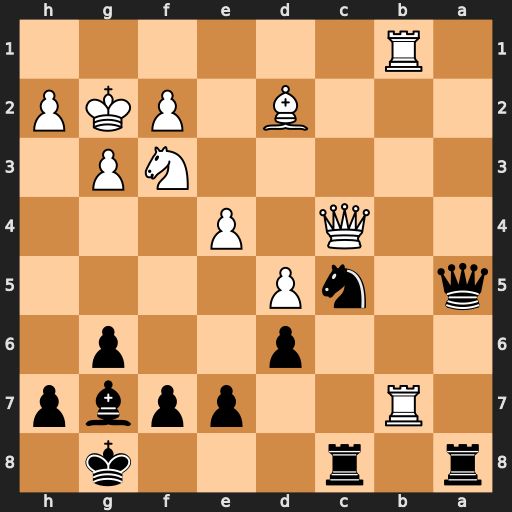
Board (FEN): r1r3k1/1R2ppbp/3p2p1/q1nP4/2Q1P3/5NP1/3B1PKP/1R6
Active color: b
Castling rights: -
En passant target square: -
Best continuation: Nxb7 Qxc8+ Rxc8 Bxa5 Nxa5